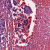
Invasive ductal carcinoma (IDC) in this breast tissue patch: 1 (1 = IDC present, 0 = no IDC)